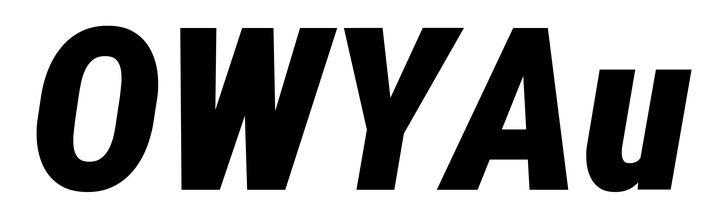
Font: Roboto-Italic_Condensed_Black_Italic